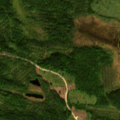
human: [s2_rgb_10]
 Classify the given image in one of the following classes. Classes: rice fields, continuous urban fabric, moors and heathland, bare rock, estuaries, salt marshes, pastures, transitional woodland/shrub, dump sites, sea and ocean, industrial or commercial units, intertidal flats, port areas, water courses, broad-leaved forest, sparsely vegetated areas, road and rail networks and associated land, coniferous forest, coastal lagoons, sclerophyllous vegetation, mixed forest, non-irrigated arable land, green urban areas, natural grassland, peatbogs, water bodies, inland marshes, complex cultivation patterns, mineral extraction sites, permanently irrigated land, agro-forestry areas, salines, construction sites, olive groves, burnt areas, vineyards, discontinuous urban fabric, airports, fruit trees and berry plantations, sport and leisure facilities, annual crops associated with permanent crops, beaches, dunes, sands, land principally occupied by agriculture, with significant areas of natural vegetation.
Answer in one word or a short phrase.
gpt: coniferous forest, transitional woodland/shrub, peatbogs